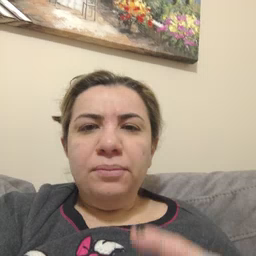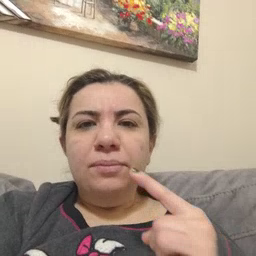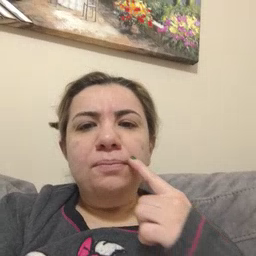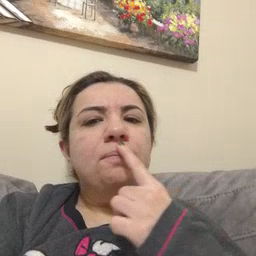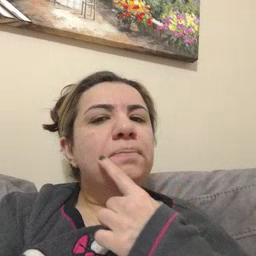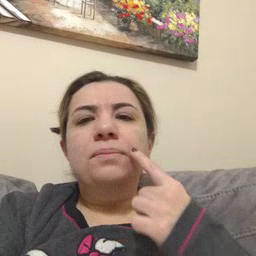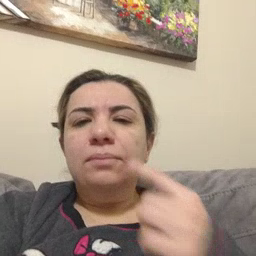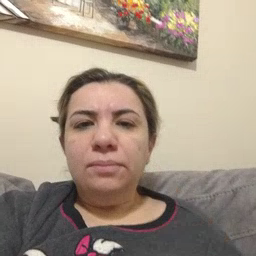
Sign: mouth